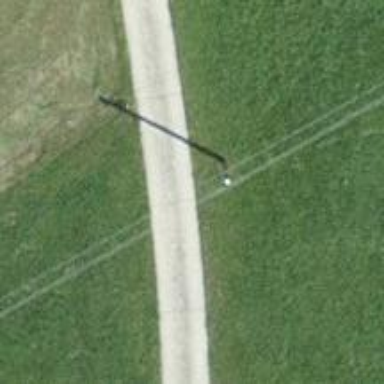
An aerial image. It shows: Utility pole as the man-made structure.